Question: I'm using CreateProcessAsUser to create a process under user-specified credentials.
I'm posting what are hopefully the relevant parts of the code. Let me know if you want to see anything more.
First LogonUser to get the token:
'''
result = LogonUser(
username,
wcschr(username, '@') ? NULL : (domain ? domain : L"."),
password,
LOGON32_LOGON_INTERACTIVE,
LOGON32_PROVIDER_DEFAULT,
&hrunastoken);
'''
I then load the profile, set the lpDesktop value of the STARTUPINFO structure to NULL (which makes it use the desktop of the calling process), and call CreateProcessAsUser:
'''
result = CreateProcessAsUser(
hrunastoken,
NULL,
apptorun,
NULL,
NULL,
FALSE,
CREATE_UNICODE_ENVIRONMENT,
envblock ? envblock : NULL,
NULL,
&si,
&pi);
'''
This works fine - it logs in and creates the process successfully, and the process "works". The problem is that the windows it creates are black, as in this screenshot of a notepad process started with my program:

Possibly relevant context:
My account is a local account on a Windows 7 machine with full admin rights, and I am logged on with that account. I used psexec (Sysinternals utility) to open a command prompt running interactively under the local system account. I am launching my program from that command prompt. The credentials I am passing to it are from my account.
I have not done anything with permissions to windowstations/desktops; I assume the process I create should have rights to those as the process is being created in my session and using the same account I'm already logged in with - albeit going through the SYSTEM account first. Using Process Explorer, I don't see any difference in the permissions on the values and handles to windowstation/desktop by the process opened via my program vs opened normally. Maybe that's completely irrelevant.
I also cannot use CreateProcessWithLogonW function because it must work when run from the SYSTEM account - that function as well as the "runas" program that comes with Windows don't work under SYSTEM.
Funnily enough, I can't use my current method to open processes unless I'm running it under the SYSTEM account, as "a required privilege is not held by the client", so I can't compare the windows created when starting my program under my account vs the SYSTEM account...
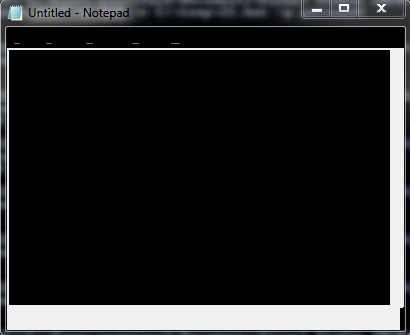
Answer: The default DACL for window stations and desktops grant full access to the logon SID (which is unique to the current <URL>
The call to 'LogonUser' generates a new session (and associated logon SID) rather than reusing the existing one, so your process does not have access to the desktop, and only has minimal access to the window station. (Actually I'm slightly puzzled as to how the process manages to run at all; when I tried to reproduce your results the process exited immediately with exit code 0xC0000142, as expected.)
The second piece of code in <URL>